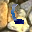
Label: 6